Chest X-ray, AP view. Patient: 37 years old, sex F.
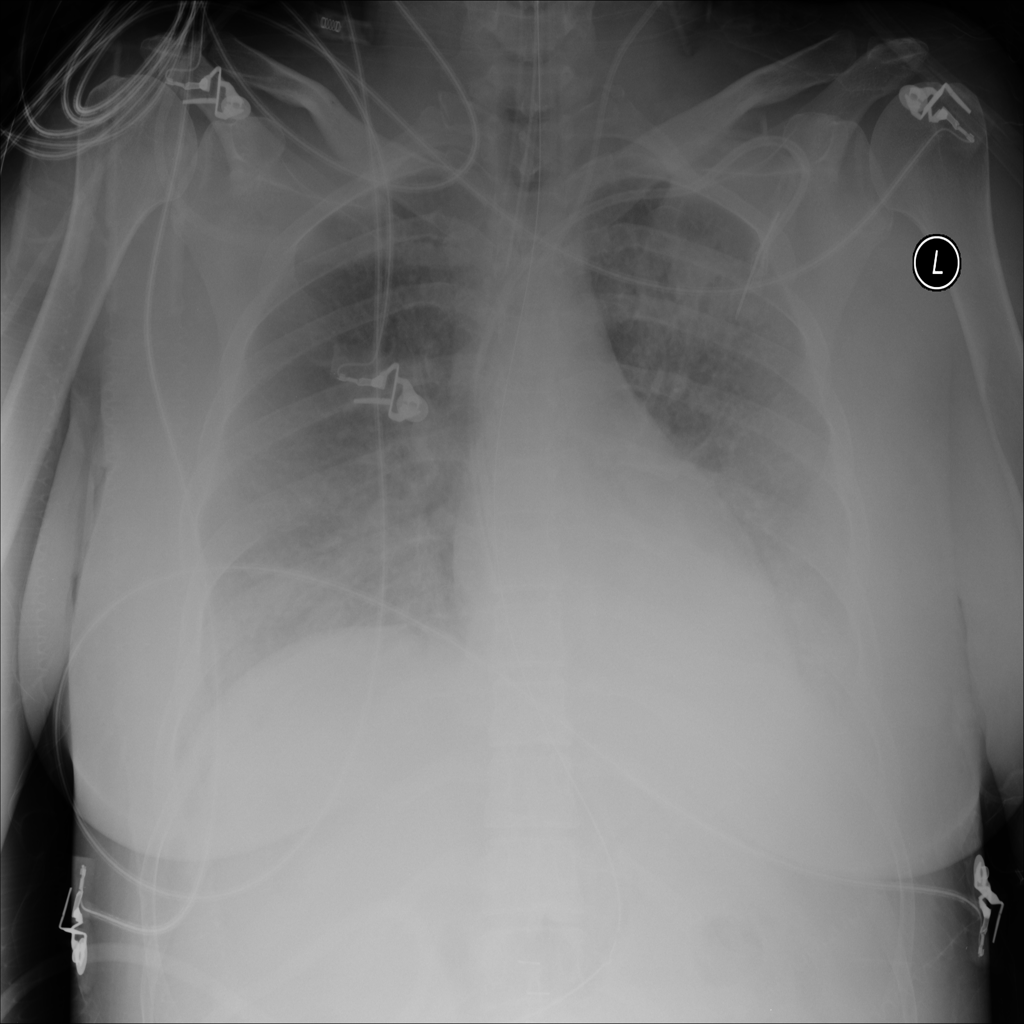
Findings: Consolidation, Infiltration